Interaction volume radius: 5 \u00c5
Interaction volume height: 10 \u00c5
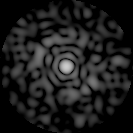
Disorder parameter: 0.883